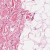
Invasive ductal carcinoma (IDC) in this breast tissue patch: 0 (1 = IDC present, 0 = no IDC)